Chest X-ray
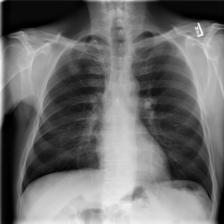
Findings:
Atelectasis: negative
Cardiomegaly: negative
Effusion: negative
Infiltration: negative
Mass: negative
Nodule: negative
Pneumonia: negative
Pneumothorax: negative
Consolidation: negative
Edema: negative
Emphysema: negative
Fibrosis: negative
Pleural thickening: negative
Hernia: negative